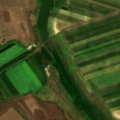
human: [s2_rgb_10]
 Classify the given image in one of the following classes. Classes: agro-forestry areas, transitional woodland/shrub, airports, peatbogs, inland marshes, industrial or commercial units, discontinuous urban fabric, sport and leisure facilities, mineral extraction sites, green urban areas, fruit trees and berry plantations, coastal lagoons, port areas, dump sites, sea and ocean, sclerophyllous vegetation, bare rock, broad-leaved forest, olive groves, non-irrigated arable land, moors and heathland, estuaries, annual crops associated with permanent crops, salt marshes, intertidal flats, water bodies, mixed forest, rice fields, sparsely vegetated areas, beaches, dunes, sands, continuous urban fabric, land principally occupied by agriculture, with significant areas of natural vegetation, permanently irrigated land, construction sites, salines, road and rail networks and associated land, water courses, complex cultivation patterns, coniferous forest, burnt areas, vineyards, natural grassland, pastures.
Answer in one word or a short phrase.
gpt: non-irrigated arable land, pastures